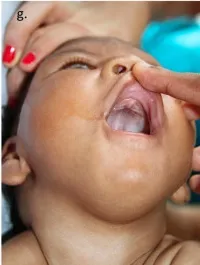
Representation of the patient phenotype. (f) Strabismus.
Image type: medical_photograph (other_medical_photograph)